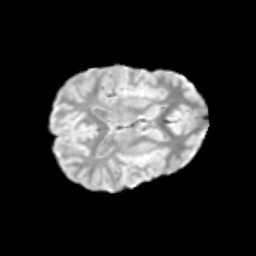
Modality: T2w
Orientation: axial
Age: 11
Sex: male
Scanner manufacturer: siemens
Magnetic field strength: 3 T
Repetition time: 3.8 s
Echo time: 0.07 s